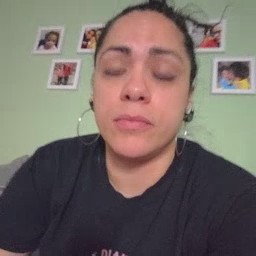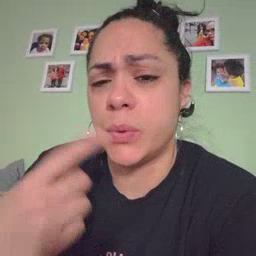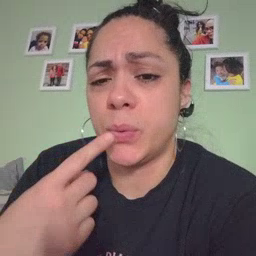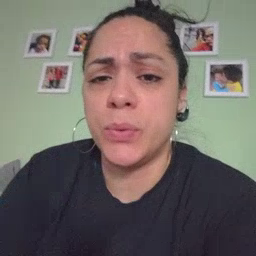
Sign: who